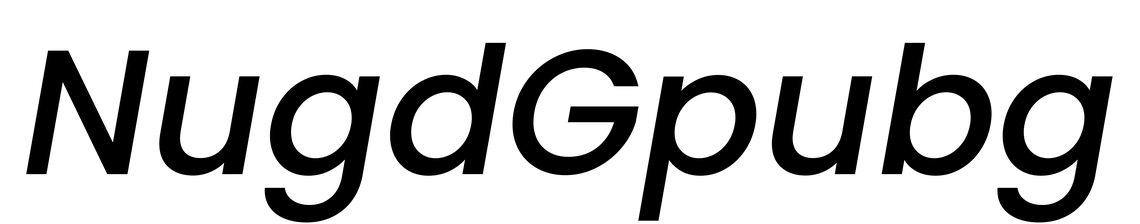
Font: Poppins-MediumItalic